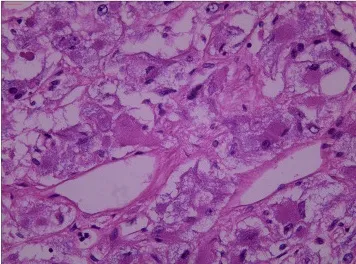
(B) Hematoxylin-eosin staining (HE) showing that the tumor cells were round or oval at high magnification, finely stained, granular, and evenly distributed, with no mitotic figures observed (10 x 20).
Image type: pathology (h&e)